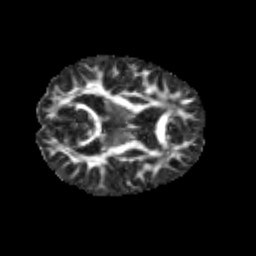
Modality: FA
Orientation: axial
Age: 11
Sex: male
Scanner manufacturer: siemens
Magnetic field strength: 3 T
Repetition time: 3.8 s
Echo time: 0.07 s